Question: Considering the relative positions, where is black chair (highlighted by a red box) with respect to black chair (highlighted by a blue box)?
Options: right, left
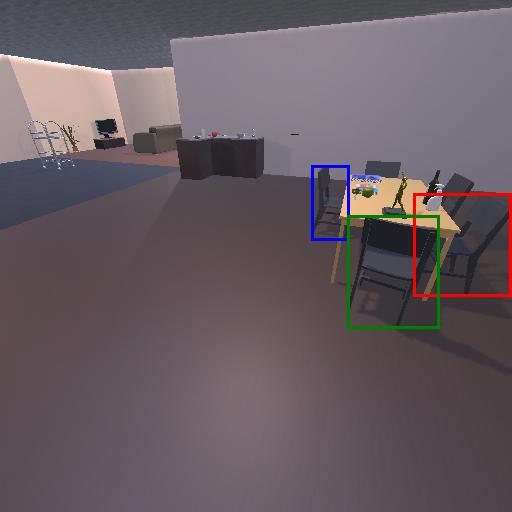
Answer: right